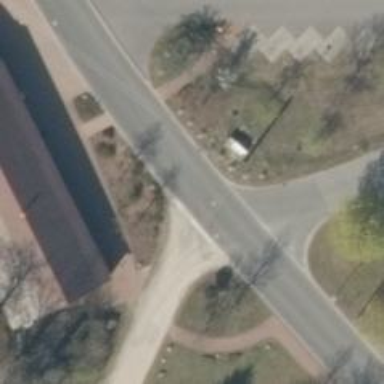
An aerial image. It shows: Tertiary road with asphalt surface.